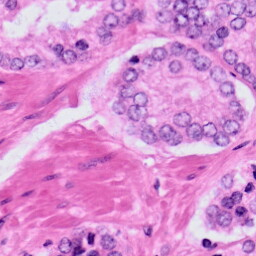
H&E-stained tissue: Prostate